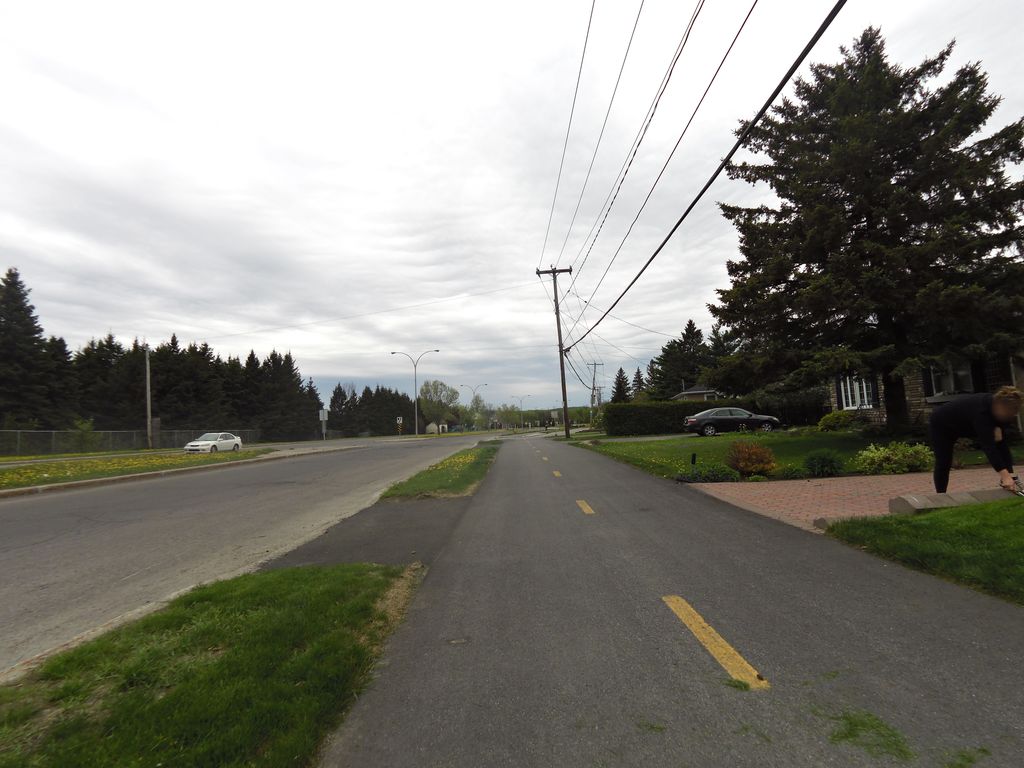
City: ottawa-gatineau